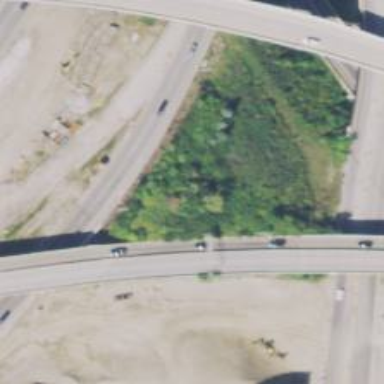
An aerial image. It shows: Motorway with embankment.